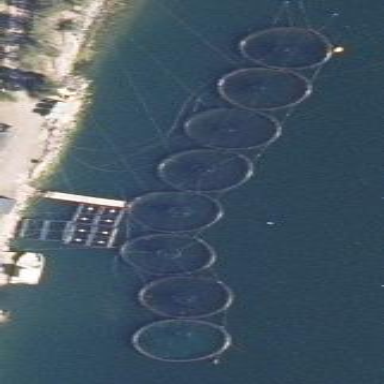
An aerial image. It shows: Area dedicated to aquaculture.